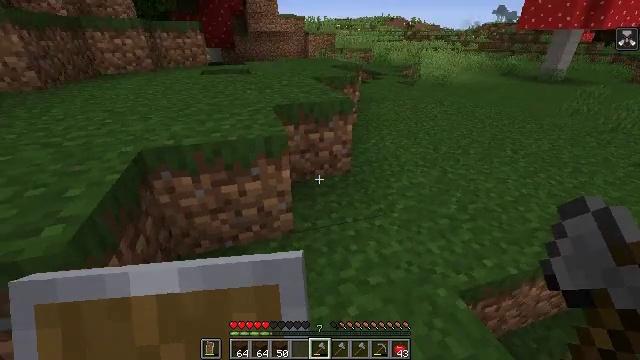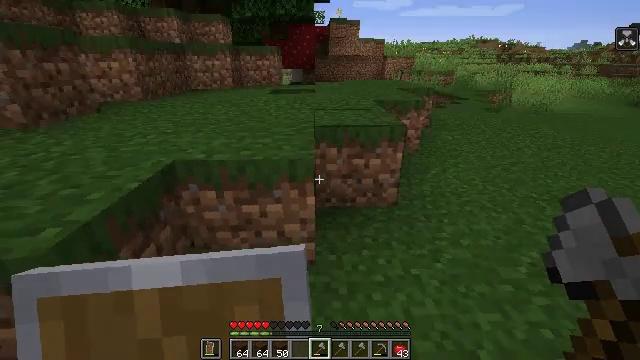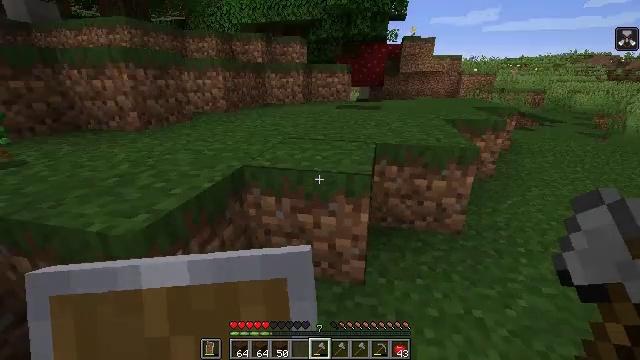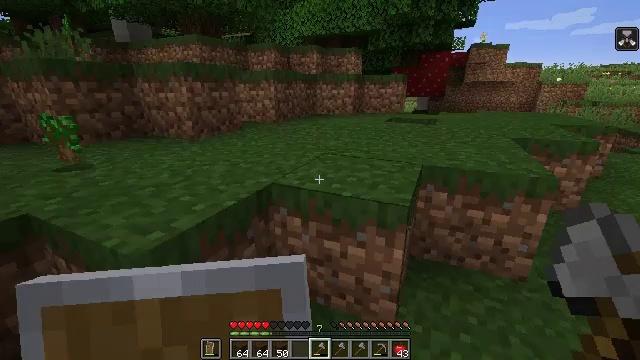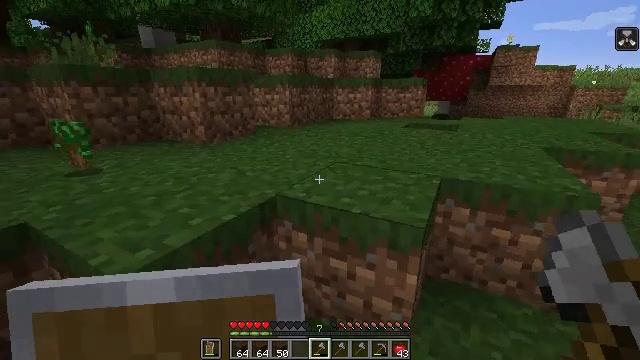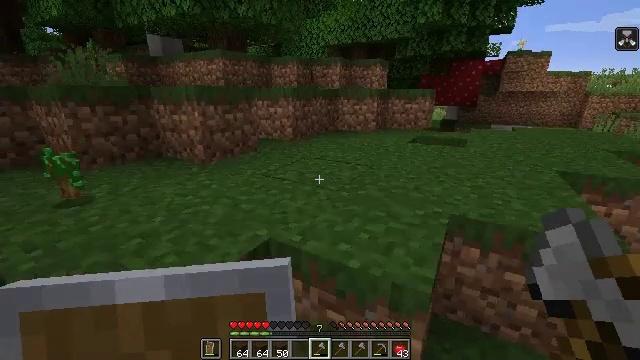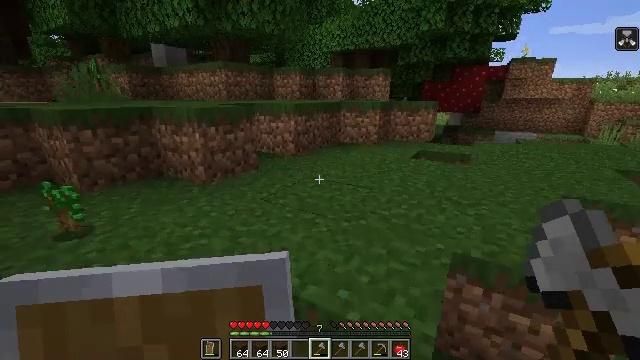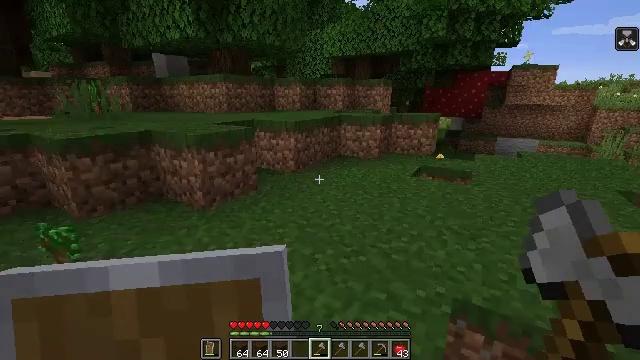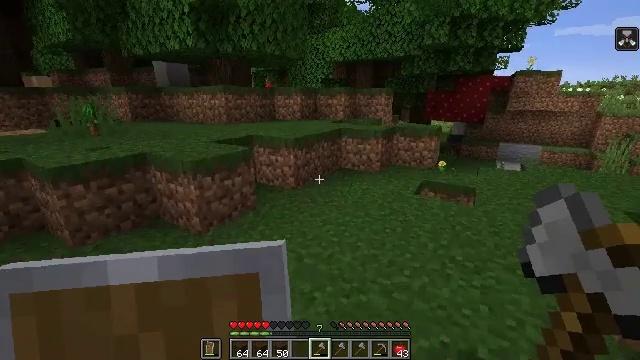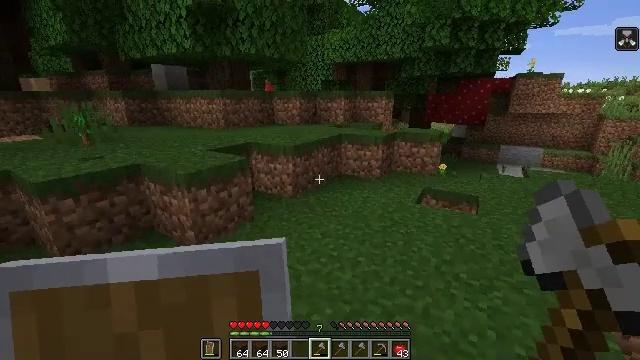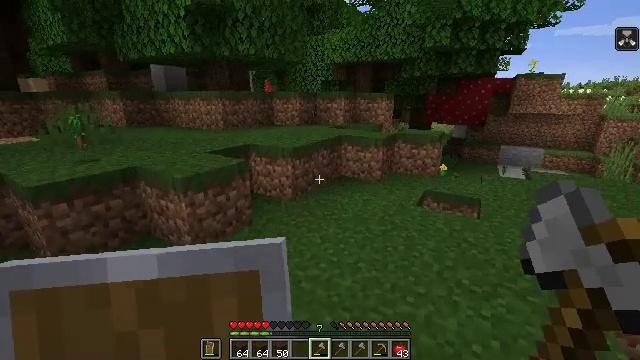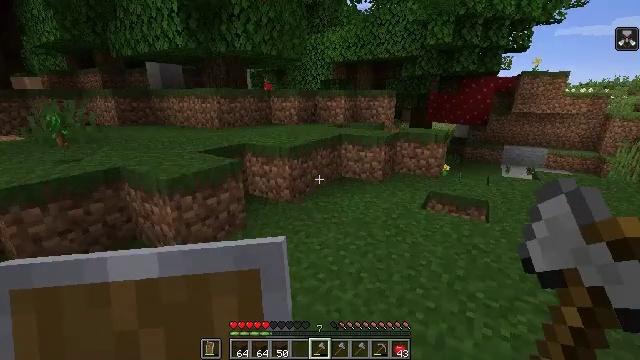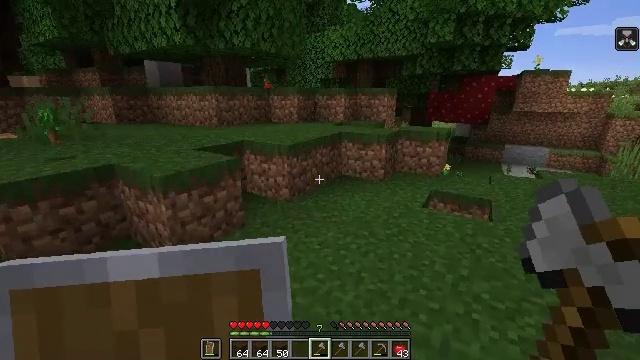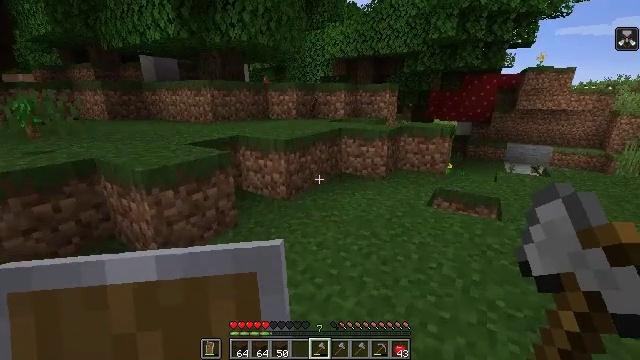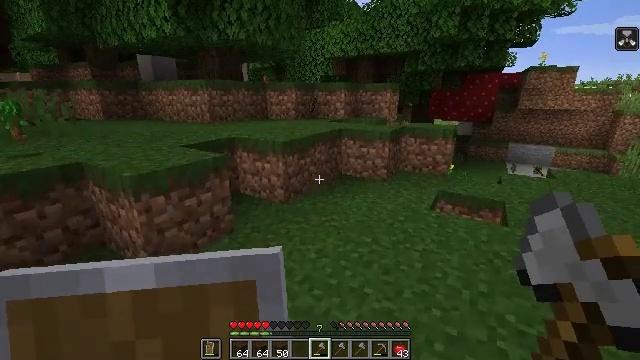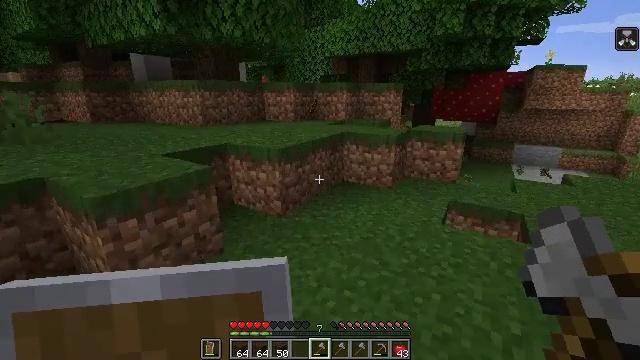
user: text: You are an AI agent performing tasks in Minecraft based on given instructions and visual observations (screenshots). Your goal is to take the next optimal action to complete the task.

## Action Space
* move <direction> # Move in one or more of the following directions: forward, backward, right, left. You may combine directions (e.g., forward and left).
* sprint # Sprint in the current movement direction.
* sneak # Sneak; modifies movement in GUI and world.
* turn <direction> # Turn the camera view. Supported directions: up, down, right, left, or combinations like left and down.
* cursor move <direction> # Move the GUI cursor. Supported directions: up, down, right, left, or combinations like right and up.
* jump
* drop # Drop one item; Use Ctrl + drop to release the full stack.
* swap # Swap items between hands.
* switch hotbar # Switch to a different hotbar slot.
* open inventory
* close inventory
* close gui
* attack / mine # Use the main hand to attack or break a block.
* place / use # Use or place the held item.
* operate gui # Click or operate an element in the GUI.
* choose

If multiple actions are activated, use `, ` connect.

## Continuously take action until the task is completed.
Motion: motion action
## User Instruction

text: Mine oak leaves.
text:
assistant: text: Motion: move forward and move right, turn left and up
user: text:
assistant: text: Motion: move forward, turn left and up
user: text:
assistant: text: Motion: move forward, turn left and up
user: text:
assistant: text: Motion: move forward, turn left
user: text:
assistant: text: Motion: move forward, turn left, jump
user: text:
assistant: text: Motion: move forward, jump
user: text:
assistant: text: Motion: move forward, jump
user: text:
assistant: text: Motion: move forward, jump
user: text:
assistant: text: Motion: move forward, jump
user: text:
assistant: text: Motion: move forward
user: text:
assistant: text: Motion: move forward
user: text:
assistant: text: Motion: move forward
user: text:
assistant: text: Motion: move forward
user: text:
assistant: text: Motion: move forward
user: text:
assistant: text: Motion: move forward
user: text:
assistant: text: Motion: move forward
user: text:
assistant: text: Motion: move forward
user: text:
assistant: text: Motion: move forward
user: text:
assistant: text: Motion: move forward
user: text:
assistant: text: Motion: move forward
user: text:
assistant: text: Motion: move forward
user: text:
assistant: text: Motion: move forward
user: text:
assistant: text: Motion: move forward, turn left
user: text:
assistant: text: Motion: move forward, turn left
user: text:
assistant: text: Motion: move forward, turn left
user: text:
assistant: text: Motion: move forward, turn left
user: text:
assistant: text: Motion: move forward, turn left and up
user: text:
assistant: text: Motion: move forward, turn left, jump
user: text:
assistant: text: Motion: move forward, turn left, jump
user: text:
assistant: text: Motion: move forward, turn left, jump